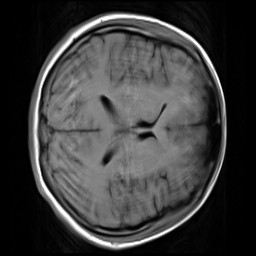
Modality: T1w
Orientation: axial
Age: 19
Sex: female
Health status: healthy
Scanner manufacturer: siemens
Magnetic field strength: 3 T
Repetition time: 4.1 s
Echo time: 0.0085 s